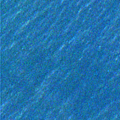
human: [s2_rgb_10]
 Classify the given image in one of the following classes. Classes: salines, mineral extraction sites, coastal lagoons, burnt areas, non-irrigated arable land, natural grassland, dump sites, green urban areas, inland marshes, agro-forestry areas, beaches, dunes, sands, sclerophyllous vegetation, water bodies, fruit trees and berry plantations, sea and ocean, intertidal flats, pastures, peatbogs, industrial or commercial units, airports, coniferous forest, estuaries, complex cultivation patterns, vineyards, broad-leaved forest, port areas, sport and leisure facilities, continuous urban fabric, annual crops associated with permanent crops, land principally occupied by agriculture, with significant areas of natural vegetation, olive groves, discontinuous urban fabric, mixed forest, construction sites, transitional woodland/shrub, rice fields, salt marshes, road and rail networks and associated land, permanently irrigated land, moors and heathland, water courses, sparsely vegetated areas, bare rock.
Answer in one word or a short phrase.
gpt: sea and ocean